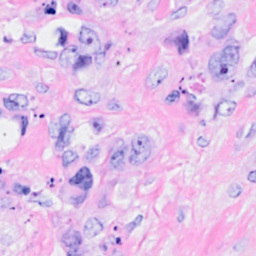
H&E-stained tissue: Breast